Field crop: maize
Growth stage: 1
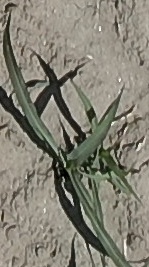
Species: sorghum